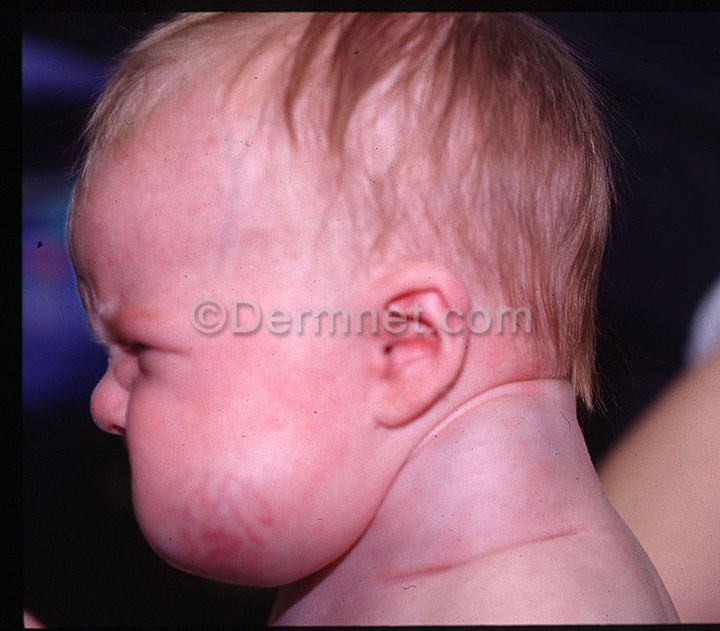
Disease: Vascular Tumors